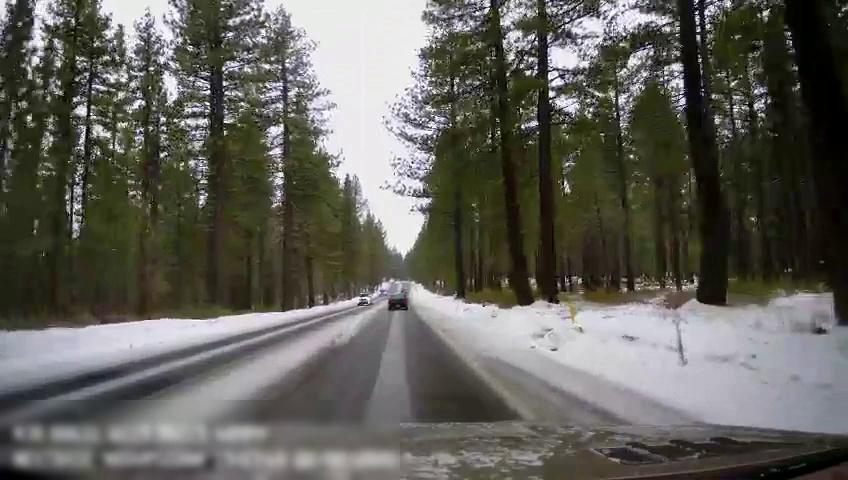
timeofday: Day
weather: Snowy
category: Drivable Space
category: Vehicles | SUV
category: Vehicles | Car
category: Lanes | Current Lane